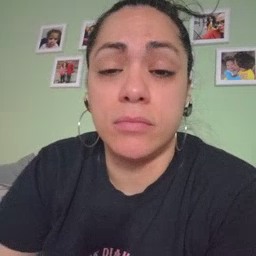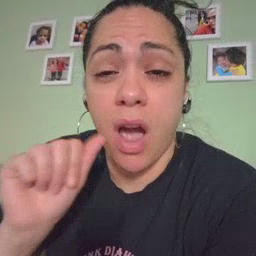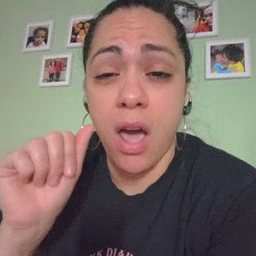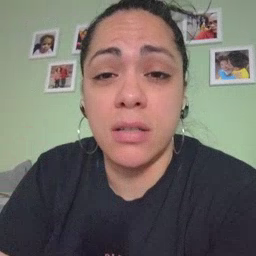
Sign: aunt